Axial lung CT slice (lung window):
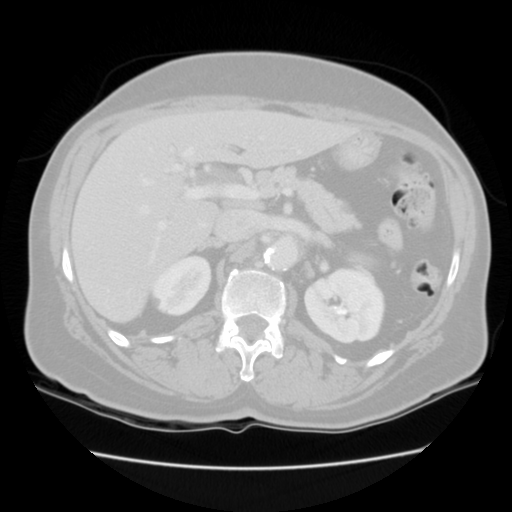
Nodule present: no